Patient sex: M
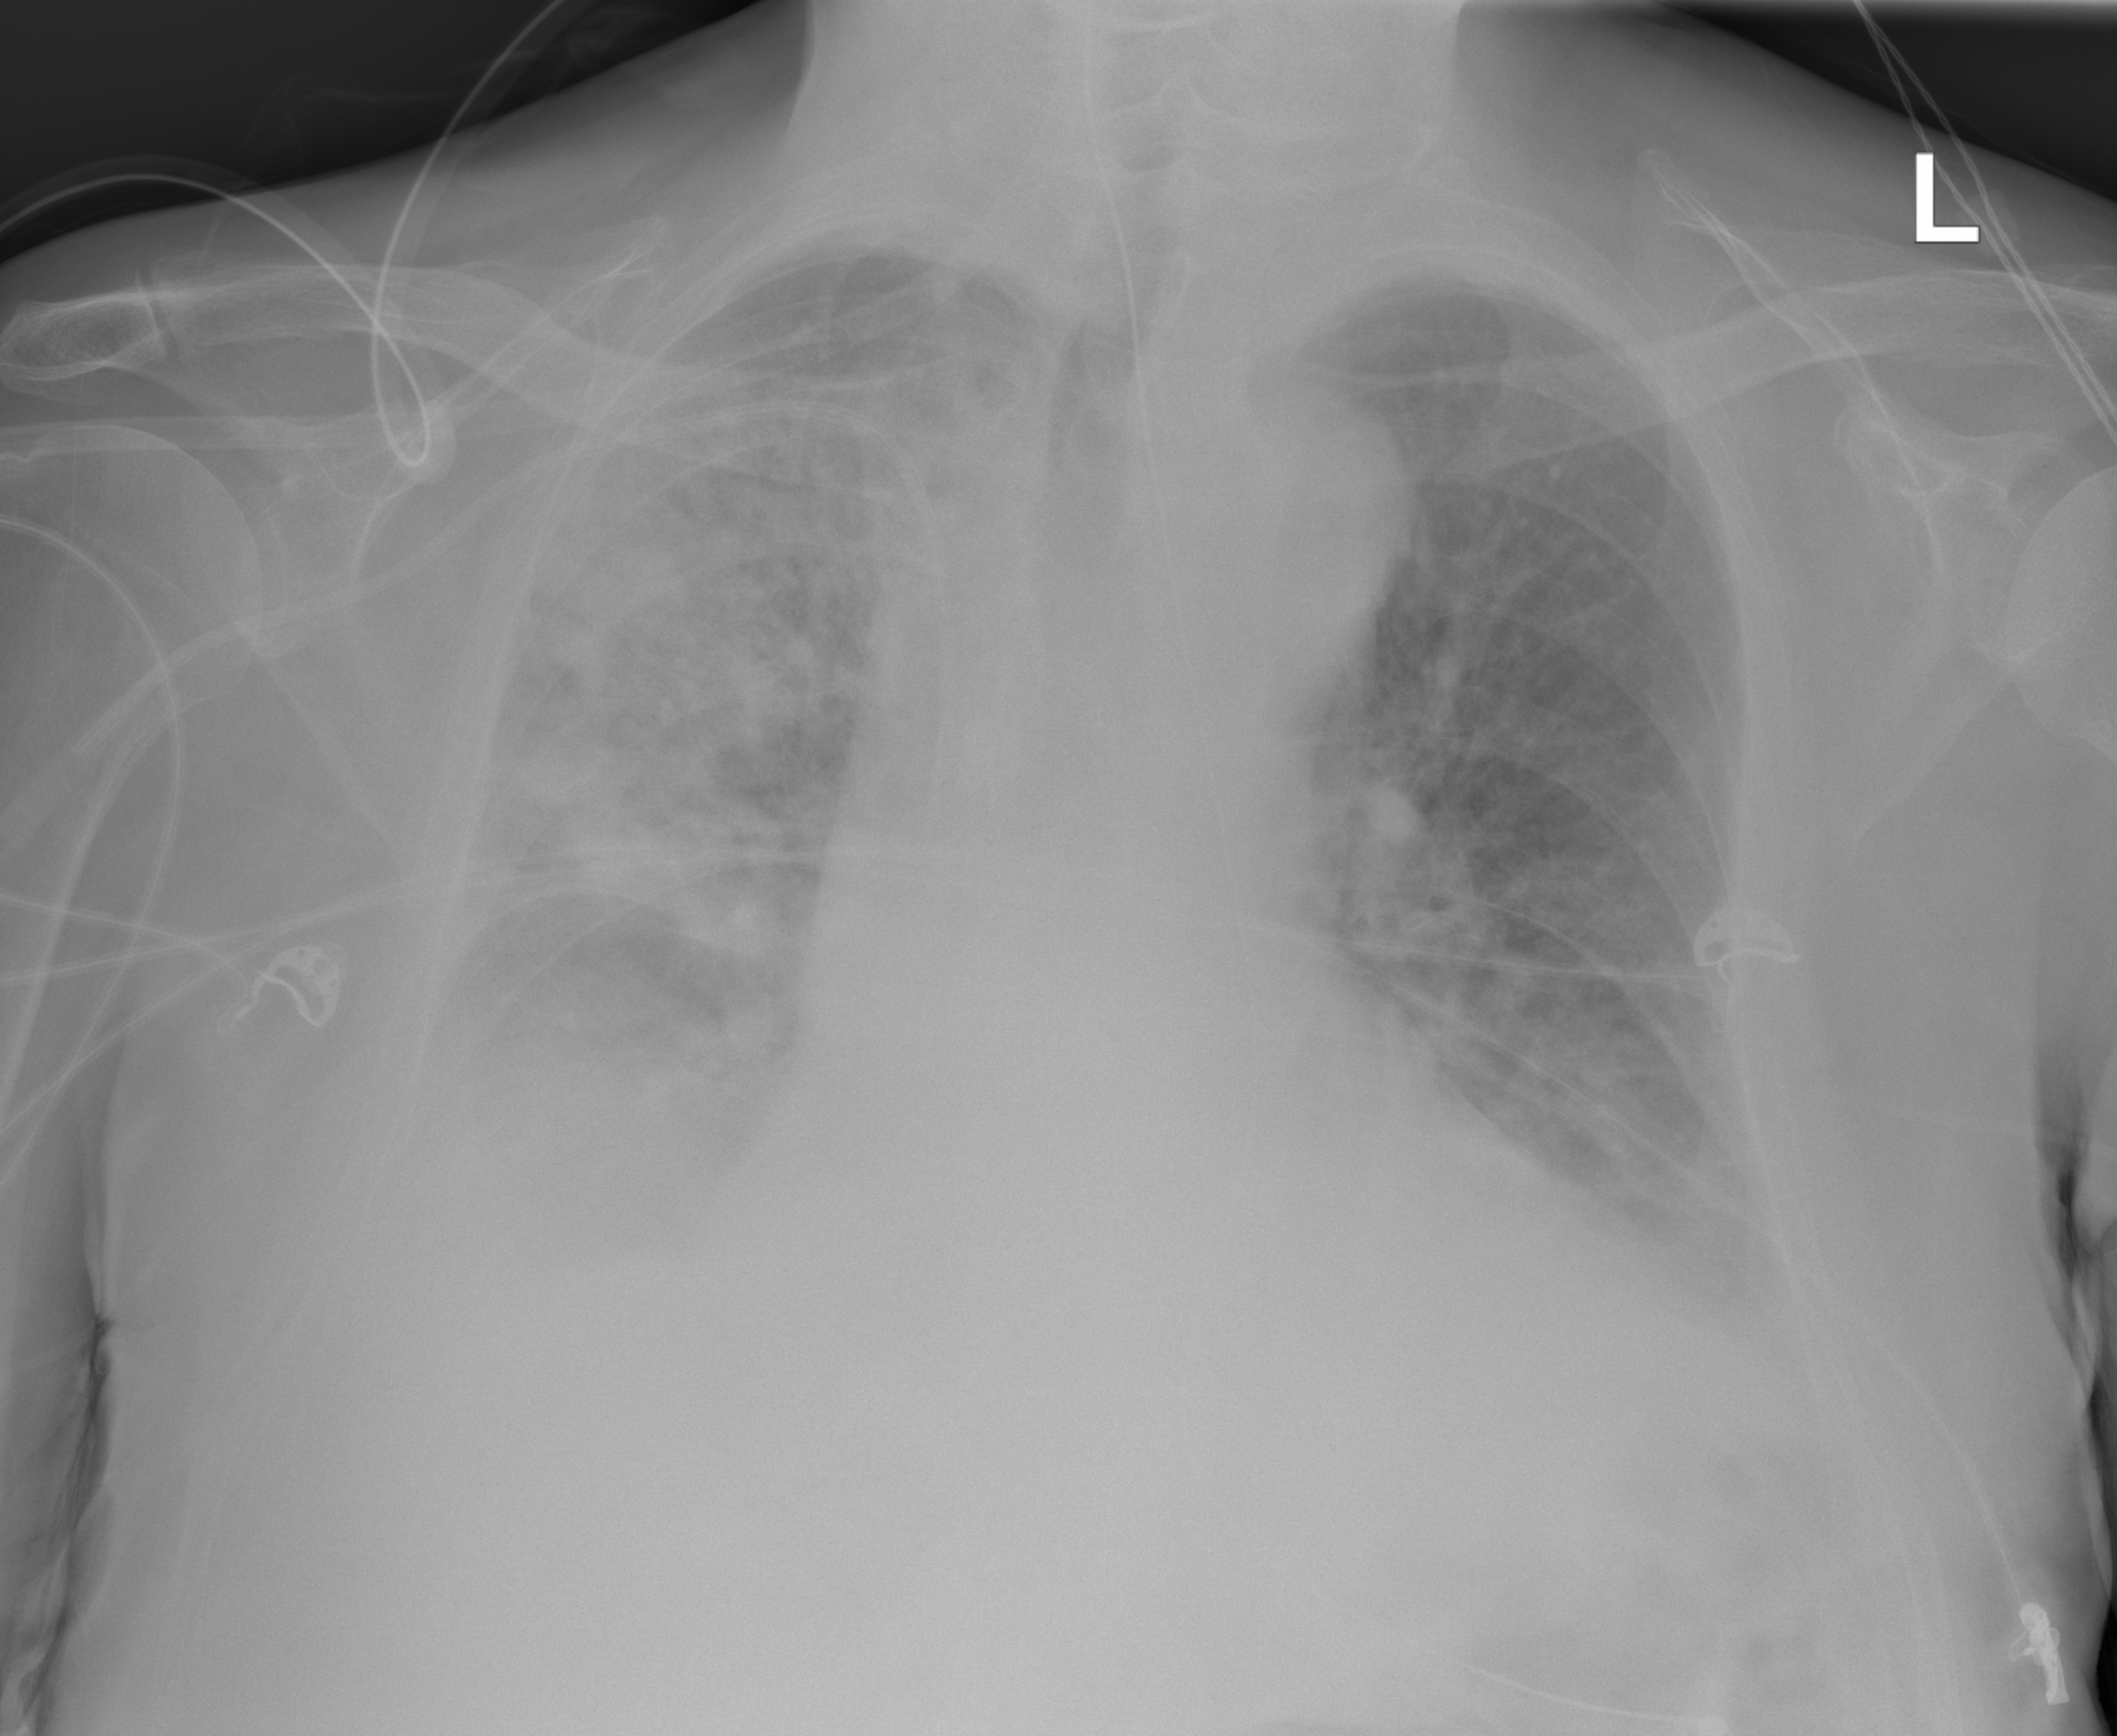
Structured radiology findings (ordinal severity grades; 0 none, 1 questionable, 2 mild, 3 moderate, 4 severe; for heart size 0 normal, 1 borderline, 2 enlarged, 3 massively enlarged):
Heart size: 0
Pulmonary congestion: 0
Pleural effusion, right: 2
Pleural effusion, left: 2
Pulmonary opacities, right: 3
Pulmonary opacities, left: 1
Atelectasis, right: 2
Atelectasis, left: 2